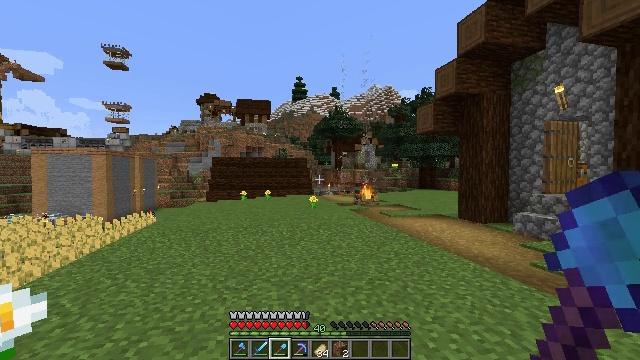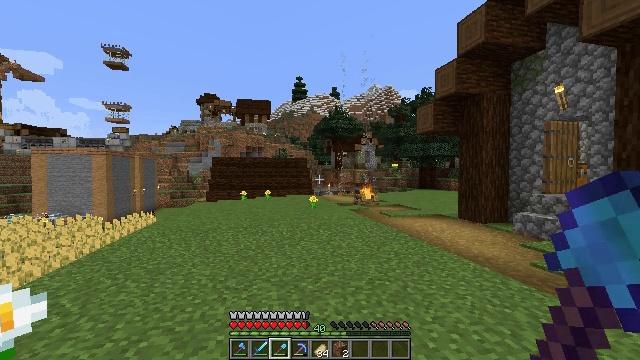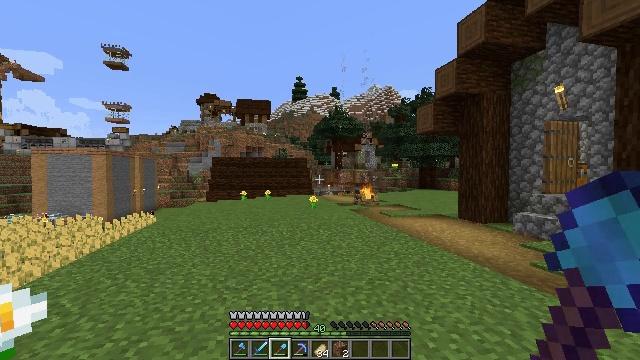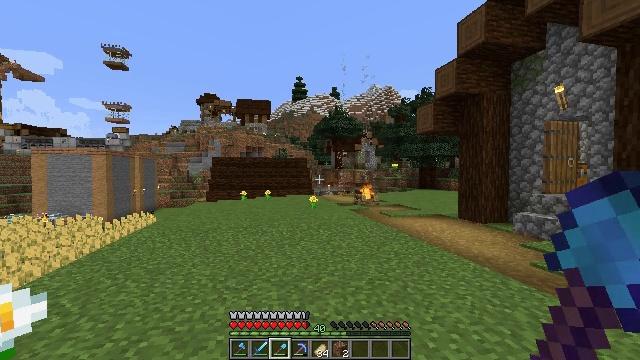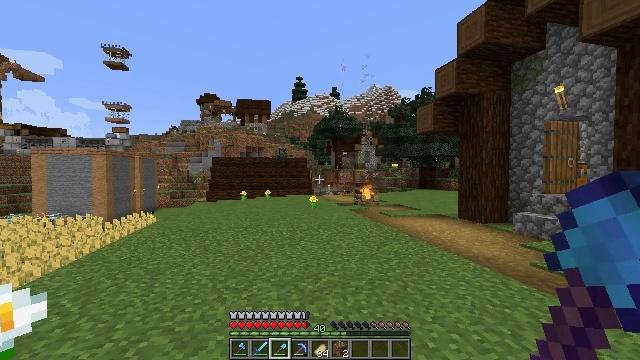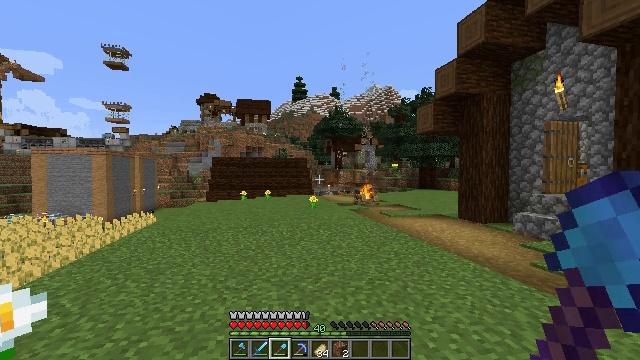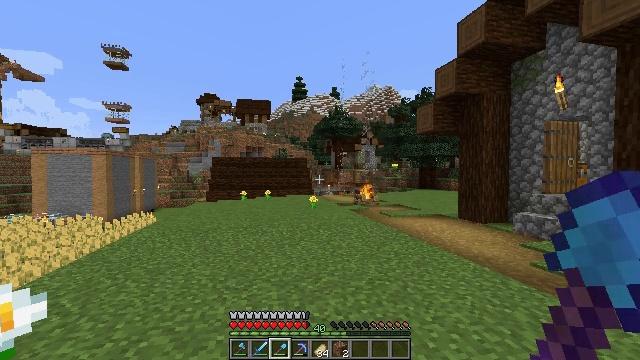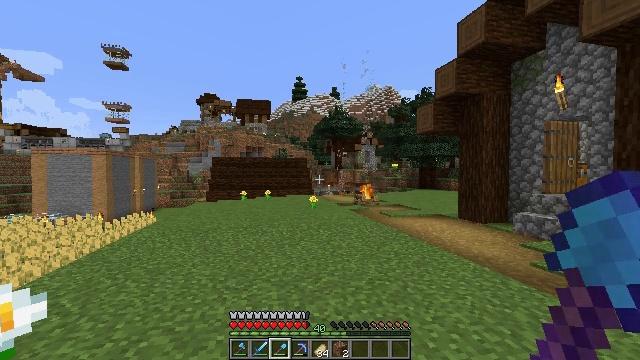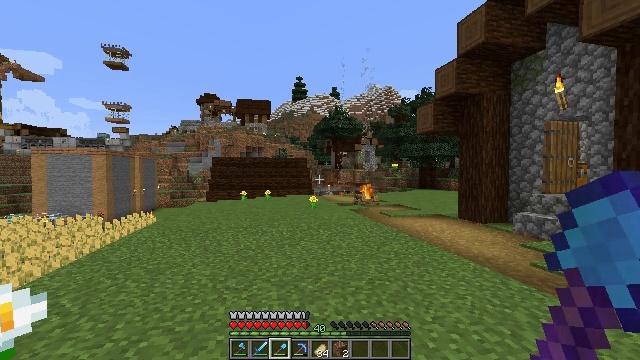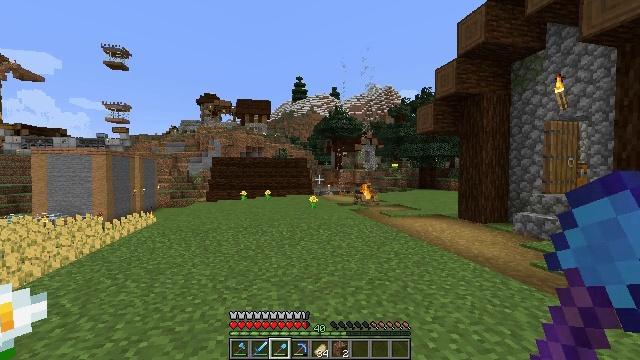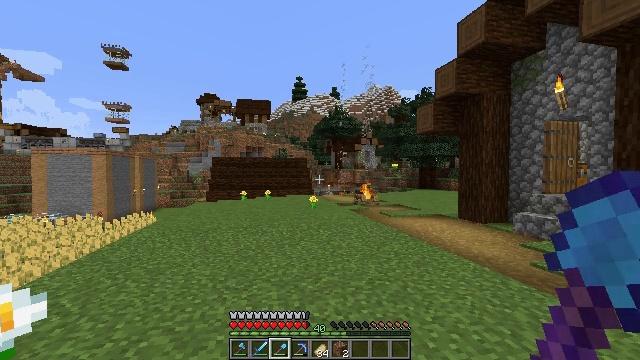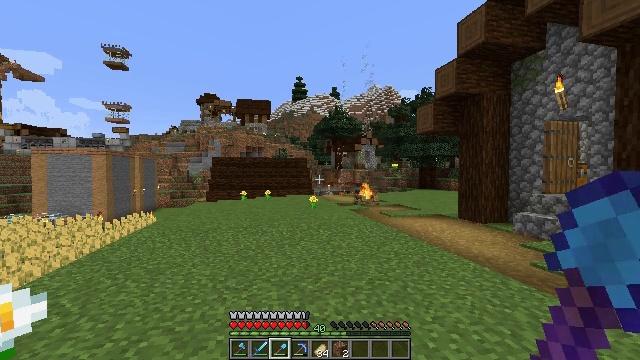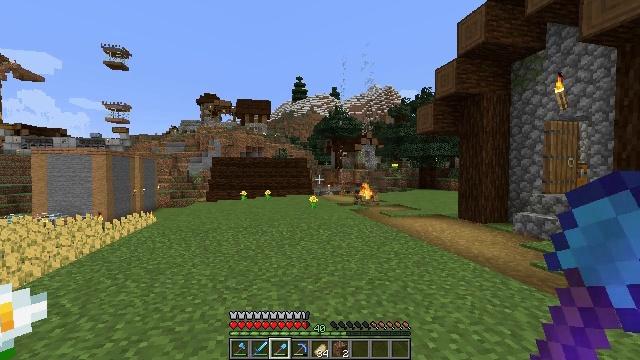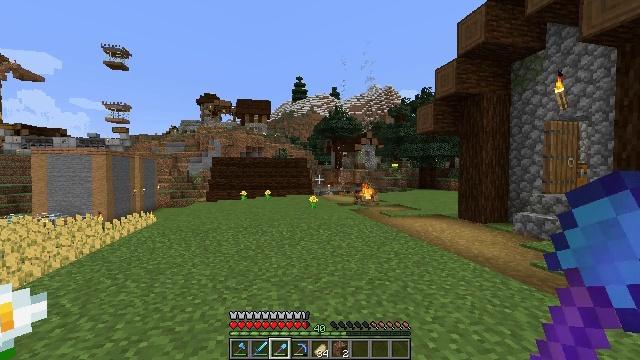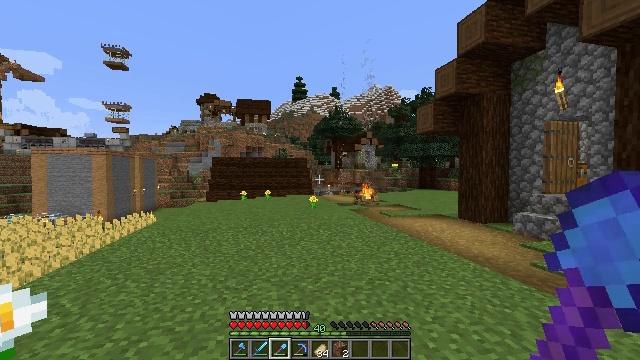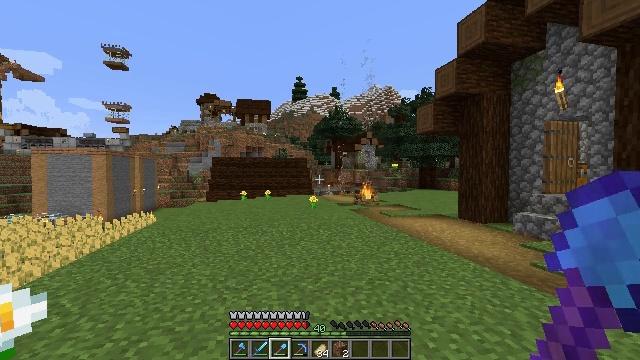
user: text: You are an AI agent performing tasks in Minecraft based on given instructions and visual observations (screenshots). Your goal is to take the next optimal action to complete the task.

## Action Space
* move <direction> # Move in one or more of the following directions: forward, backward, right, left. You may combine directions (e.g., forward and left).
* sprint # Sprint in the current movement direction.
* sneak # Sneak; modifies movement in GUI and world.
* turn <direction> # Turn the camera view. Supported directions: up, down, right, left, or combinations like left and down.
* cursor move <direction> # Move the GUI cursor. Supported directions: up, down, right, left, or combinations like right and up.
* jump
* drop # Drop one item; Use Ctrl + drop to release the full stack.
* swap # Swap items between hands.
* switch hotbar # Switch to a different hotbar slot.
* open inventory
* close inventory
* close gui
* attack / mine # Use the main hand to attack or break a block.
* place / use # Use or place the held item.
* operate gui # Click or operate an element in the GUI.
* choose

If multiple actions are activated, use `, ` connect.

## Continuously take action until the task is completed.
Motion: motion action
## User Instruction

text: Destroy the wheat to collect it.
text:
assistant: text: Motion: no_op
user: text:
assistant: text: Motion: no_op
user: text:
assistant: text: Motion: no_op
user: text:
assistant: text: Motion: no_op
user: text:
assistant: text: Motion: no_op
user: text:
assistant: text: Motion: no_op
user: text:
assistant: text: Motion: no_op
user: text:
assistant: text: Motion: no_op
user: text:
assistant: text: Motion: no_op
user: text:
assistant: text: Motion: no_op
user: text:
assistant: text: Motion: no_op
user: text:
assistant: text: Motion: no_op
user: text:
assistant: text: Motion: no_op
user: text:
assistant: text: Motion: no_op
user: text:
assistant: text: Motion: no_op
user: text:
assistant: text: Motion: no_op
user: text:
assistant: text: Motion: no_op
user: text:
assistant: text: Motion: no_op
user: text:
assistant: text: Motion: no_op
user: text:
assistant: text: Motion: no_op
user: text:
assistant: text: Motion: no_op
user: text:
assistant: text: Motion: no_op
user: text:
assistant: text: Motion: no_op
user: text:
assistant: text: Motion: no_op
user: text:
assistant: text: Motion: no_op
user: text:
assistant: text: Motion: no_op
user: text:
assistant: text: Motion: no_op
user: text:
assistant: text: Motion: no_op
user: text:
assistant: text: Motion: no_op
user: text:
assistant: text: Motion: no_op